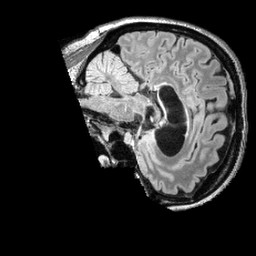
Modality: FLAIR
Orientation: sagittal
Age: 31
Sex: female
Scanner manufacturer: siemens
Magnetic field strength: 3 T
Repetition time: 5 s
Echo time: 0.387 s